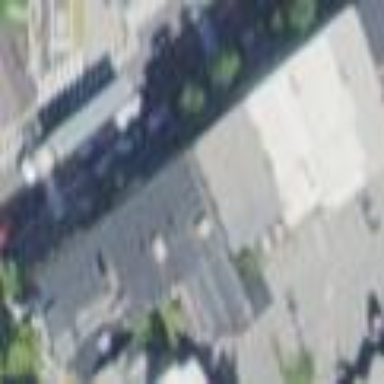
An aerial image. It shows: Commercial building.